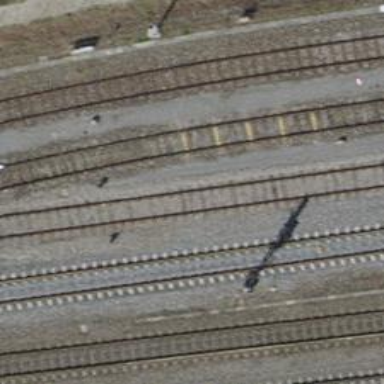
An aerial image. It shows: Single-track electrified railway siding with contact line for service.